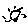
Label: sun